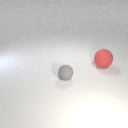
small gray rubber sphere in front of large red rubber sphere